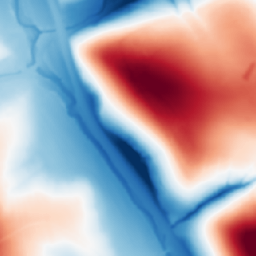
Category: multiscale
Decomposition family: dog_multiscale
Decomposition parameters: sigma_ratio: 2
n_scales: 6
base_sigma: 1
Upsampling method: nearest
Upsampling parameters: scale: 4
Upsampling scale: 4